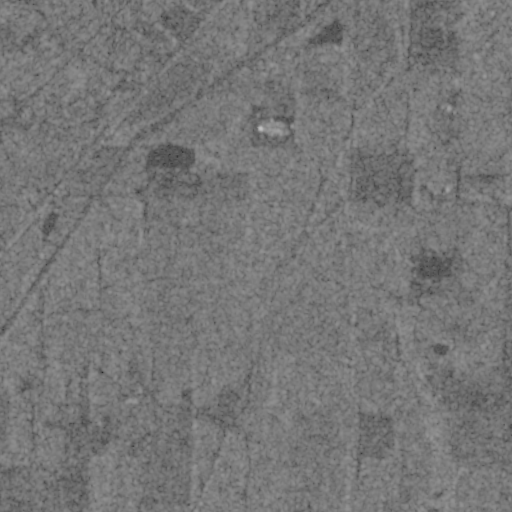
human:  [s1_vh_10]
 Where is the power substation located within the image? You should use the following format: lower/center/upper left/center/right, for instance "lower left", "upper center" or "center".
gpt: The power substation is located in the lower left of the image.
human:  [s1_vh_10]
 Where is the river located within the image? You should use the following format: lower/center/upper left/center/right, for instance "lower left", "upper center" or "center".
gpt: The river is located in the right of the image.
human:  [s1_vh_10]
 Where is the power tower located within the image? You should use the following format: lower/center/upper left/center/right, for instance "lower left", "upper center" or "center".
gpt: There is no power tower in the image.

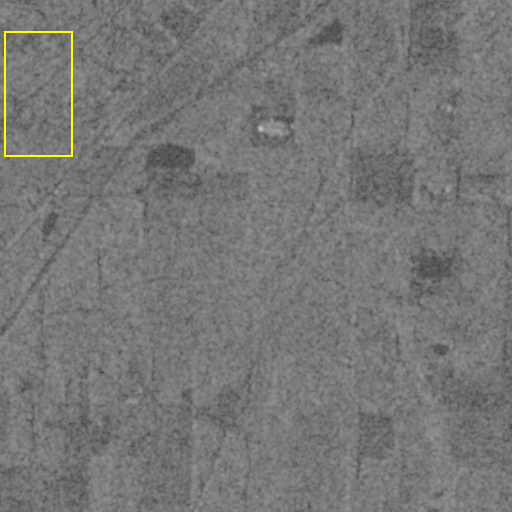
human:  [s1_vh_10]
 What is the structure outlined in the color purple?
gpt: There is no purple outline.
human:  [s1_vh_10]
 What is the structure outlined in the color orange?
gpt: There is no structure outlined in orange.